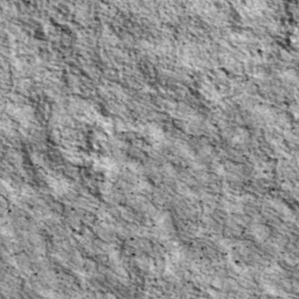
Label: non_frost